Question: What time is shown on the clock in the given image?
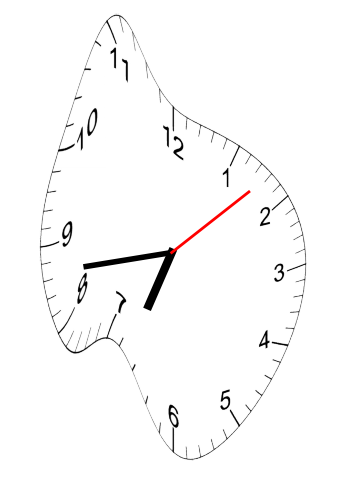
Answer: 06:43:08